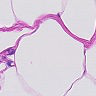
Metastatic tissue present: no